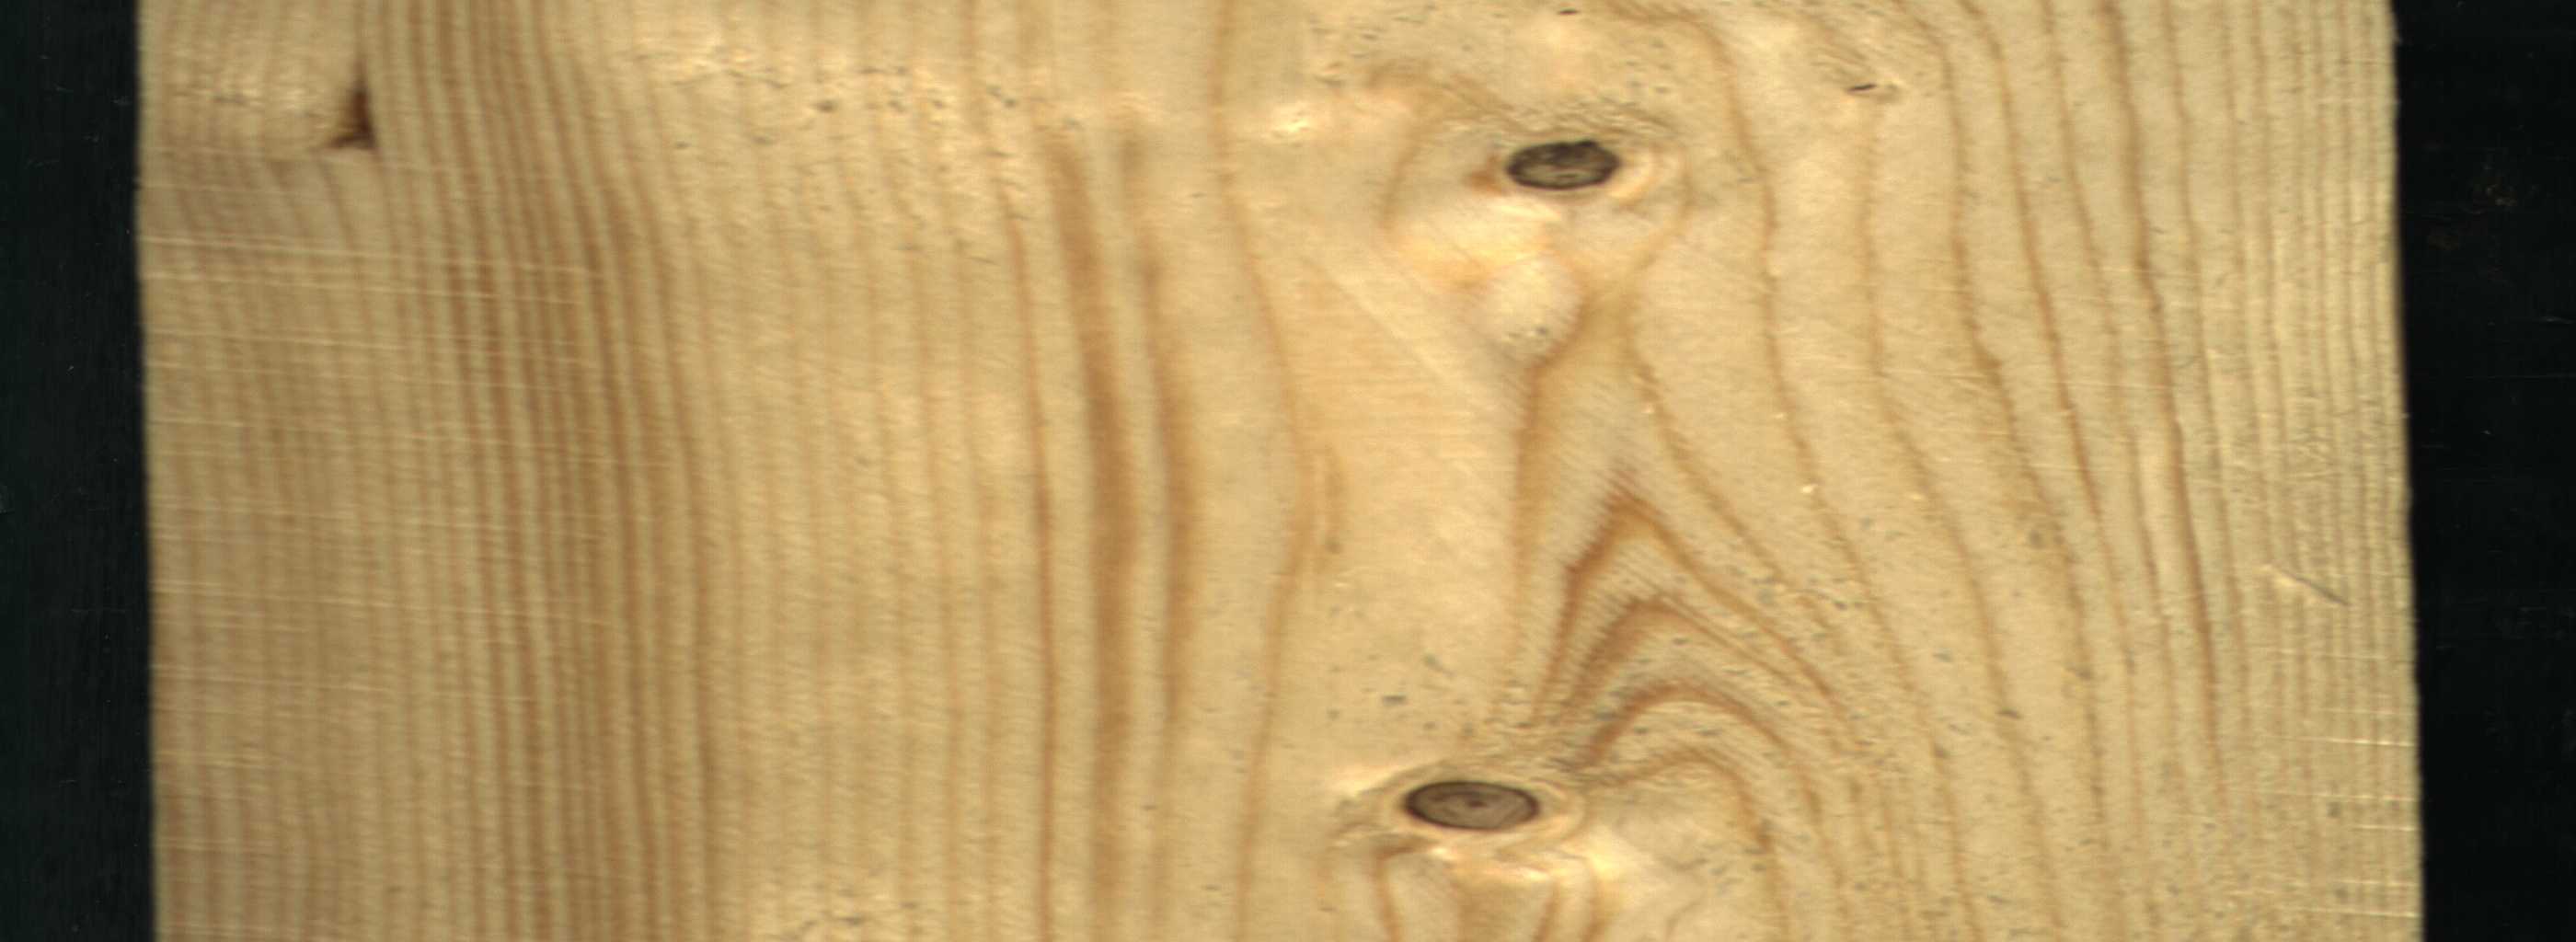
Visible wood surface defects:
resin
Live_Knot
Live_Knot